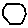
Label: hexagon